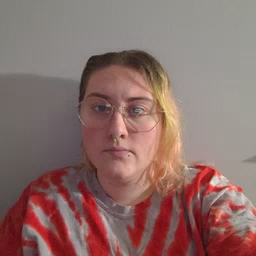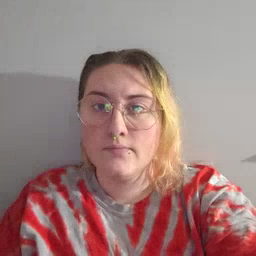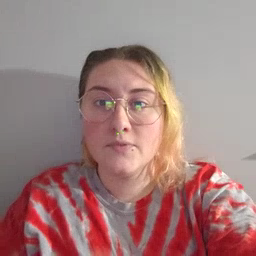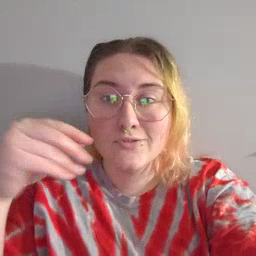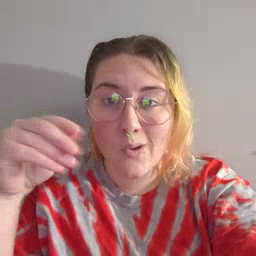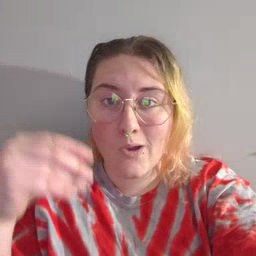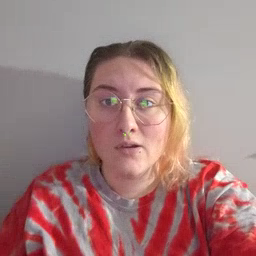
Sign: store